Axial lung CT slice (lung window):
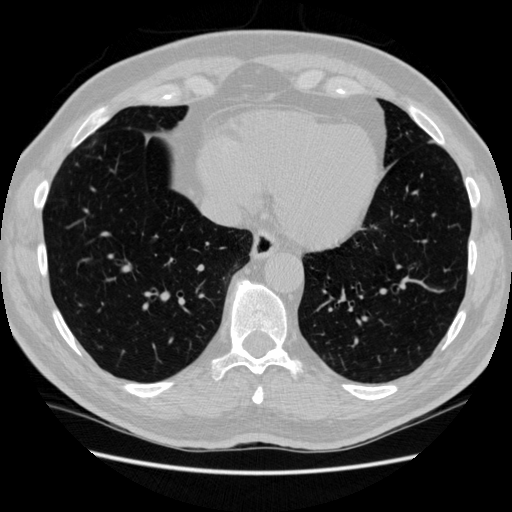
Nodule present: no